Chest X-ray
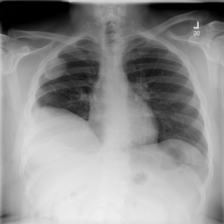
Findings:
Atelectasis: negative
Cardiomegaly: negative
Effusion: negative
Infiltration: negative
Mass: positive
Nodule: negative
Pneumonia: negative
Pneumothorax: negative
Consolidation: negative
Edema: negative
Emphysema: negative
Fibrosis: negative
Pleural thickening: negative
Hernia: negative